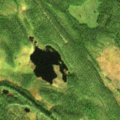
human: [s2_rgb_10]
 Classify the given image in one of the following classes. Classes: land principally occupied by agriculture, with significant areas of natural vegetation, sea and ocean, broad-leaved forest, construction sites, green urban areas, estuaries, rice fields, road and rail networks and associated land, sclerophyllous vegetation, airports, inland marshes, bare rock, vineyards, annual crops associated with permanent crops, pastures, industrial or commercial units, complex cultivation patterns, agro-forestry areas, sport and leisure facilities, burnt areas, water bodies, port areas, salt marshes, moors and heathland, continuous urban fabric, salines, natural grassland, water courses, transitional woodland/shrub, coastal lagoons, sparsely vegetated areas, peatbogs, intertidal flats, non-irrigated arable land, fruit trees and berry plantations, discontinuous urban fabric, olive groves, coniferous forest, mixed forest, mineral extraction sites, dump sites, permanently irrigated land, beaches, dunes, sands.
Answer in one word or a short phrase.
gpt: coniferous forest